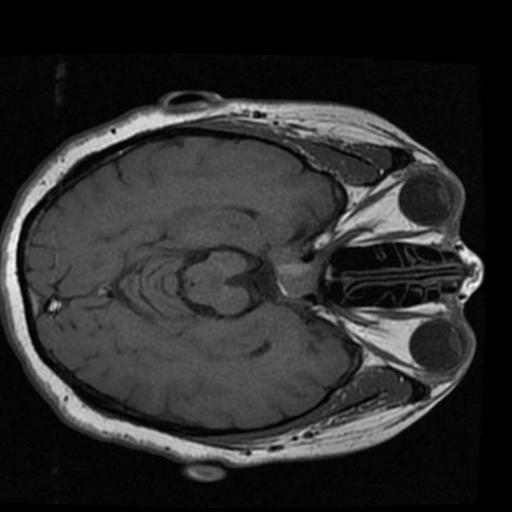
Label: brain_tumor